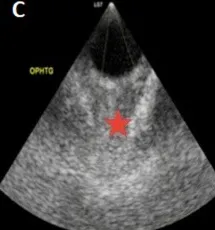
Absence of color doppler plug in the left ophthalmic artery.
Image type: radiology (ultrasound)